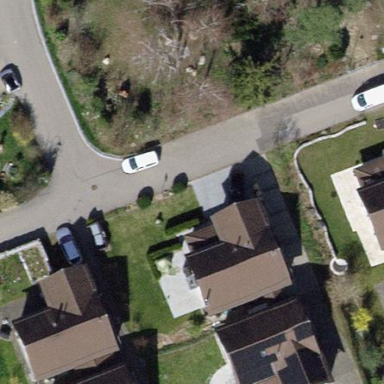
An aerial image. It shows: Semi-detached house with gabled roof.